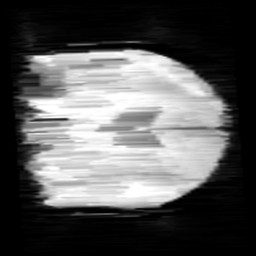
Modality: minIP
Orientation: coronal
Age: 9
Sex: male
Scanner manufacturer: siemens
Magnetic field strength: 3 T
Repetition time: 0.027 s
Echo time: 0.02 s